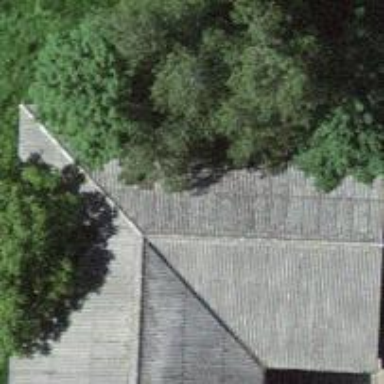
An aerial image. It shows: Shed building.